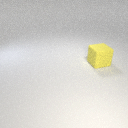
large yellow rubber cube